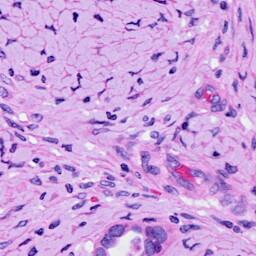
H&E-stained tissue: Ovarian